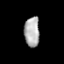
Tissue: prostate
Cell type: T cells
Senescence score: 0.2524
Nuclear area (px): 447
Mean DAPI intensity: 175.215